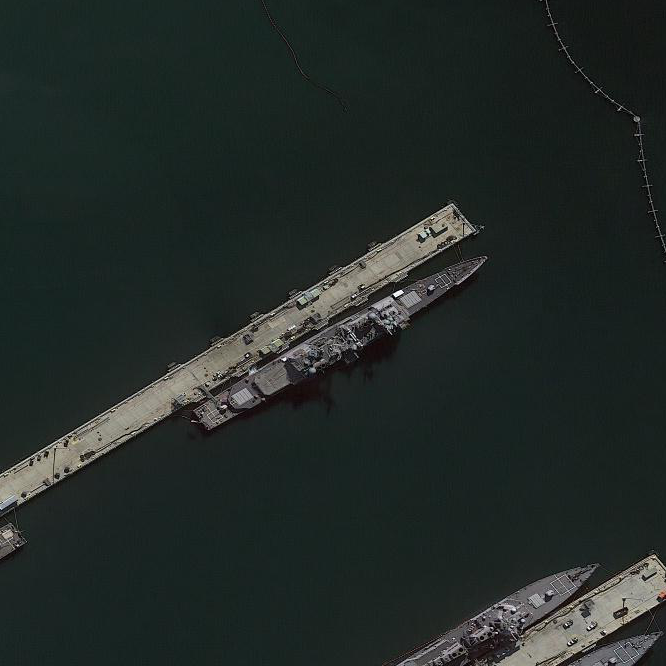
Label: cruiser